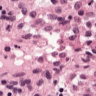
Metastatic tissue present: no